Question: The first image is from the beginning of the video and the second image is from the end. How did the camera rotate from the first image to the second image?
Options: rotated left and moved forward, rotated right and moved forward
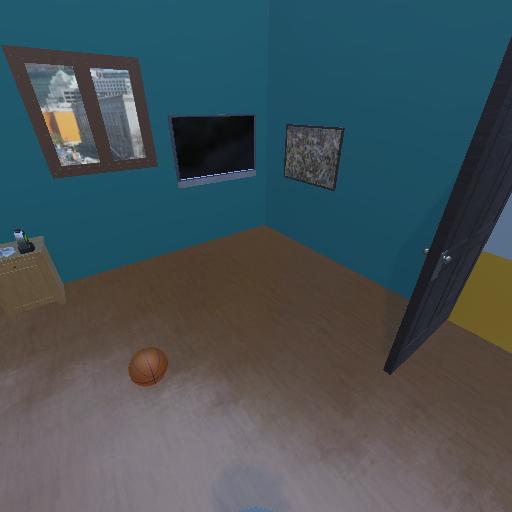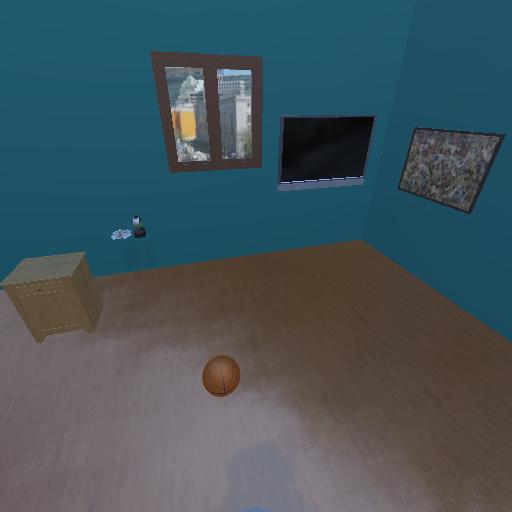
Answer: rotated left and moved forward